Question: I would like to get only one number (maximum) from sinusoid in Matlab Simulink scope. I have a voltage measurement to measure AC voltage and current measurement. I need to find max. In my example the voltage is 231V and current is 0.26. the result number is 231*0.26 = .. to multiple it I need to get the max number from sinusoid.

Thanks a lot.
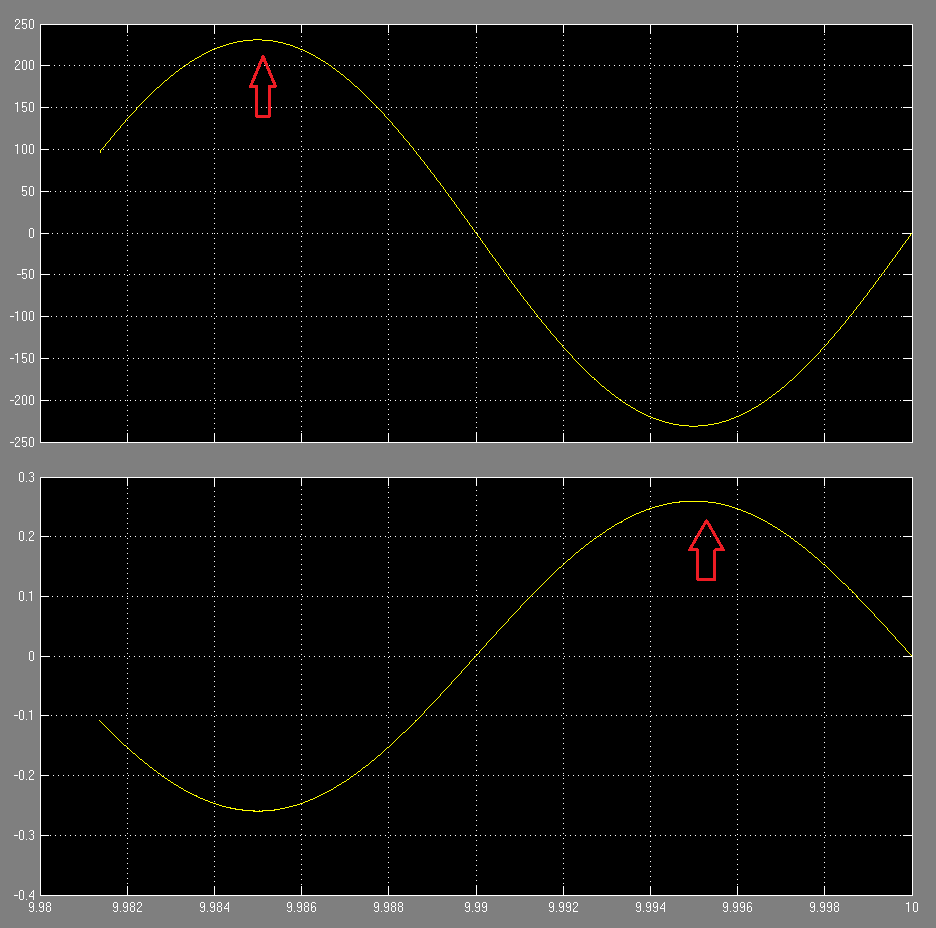
Answer: Based on your description, I think that the <URL> block would be more appropriate for your application.
The <URL> of those inputs at the current instant in time. This would be better used to compare two signals, not to find the maximum value of a particular "stream" of signal data.
So, for example, let's say that you have a block that is feeding into a block (which has been set to output the max value). The block will look at all of its inputs at the current instant in time and output the maximum value. However, in this case, only has one input -- the sine wave. So the output of will actually be the same as the output of the block.
On the other hand, outputs the minimum or maximum of all past inputs. So for example, if you had a sine wave with a peak value of 231 that was being fed into the input of a block, then by the end of the simulation, this block will output 231. This is, of course, provided that your simulation has run long enough that the sine wave has reached its peak value.
Note that the block was an input that can be used to reset the block. If you simply want to find the max value of your signal over time and do not need to reset the block, then you can go ahead and just leave this input disconnected.